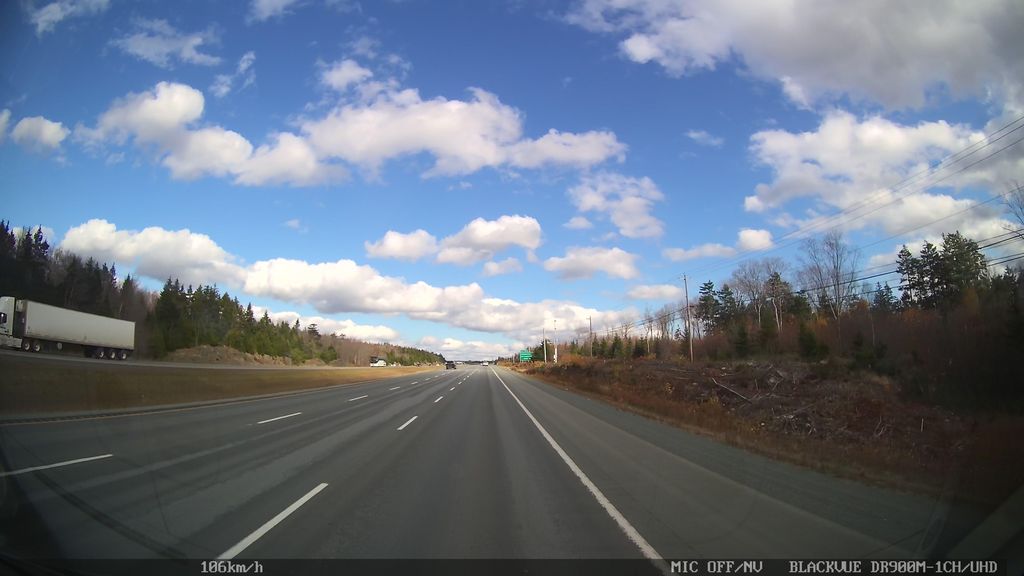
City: halifax